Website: home-depot
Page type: customer-info-address
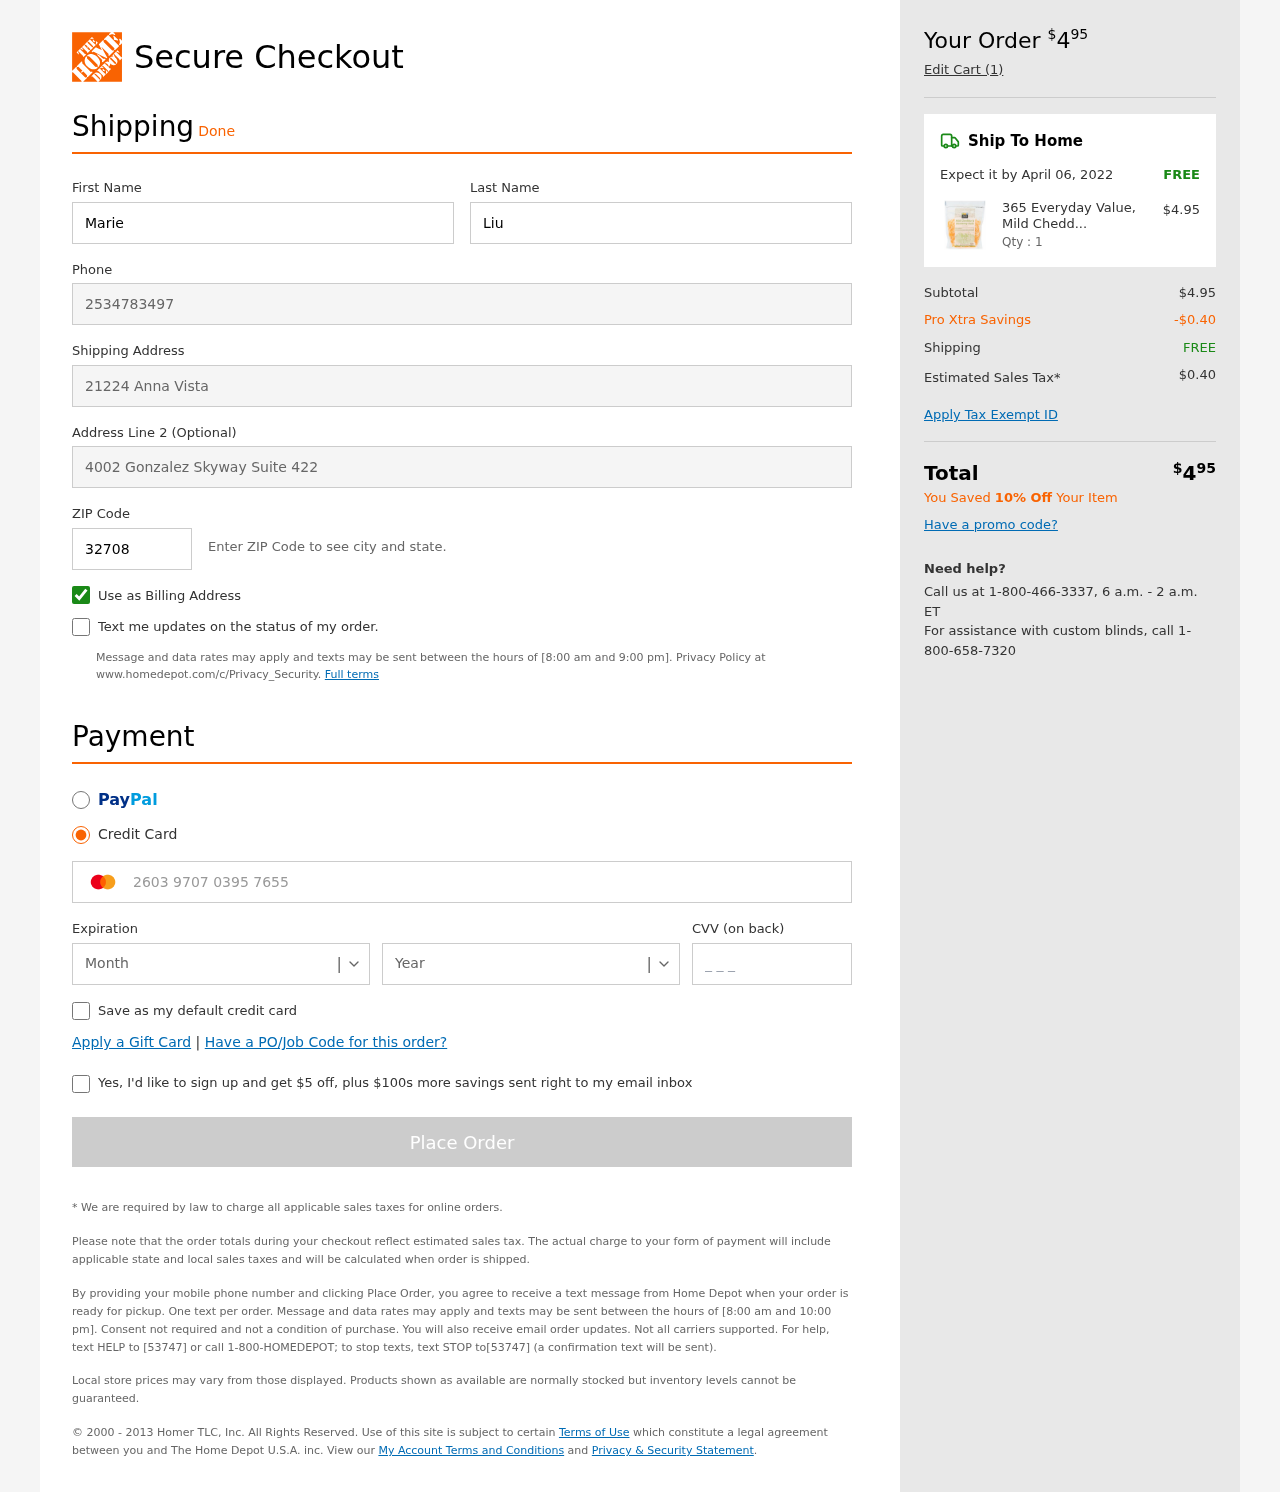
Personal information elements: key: PII_CARD_CVV
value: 657
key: PII_CARD_EXPIRY_MONTH
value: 11
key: PII_CARD_EXPIRY_YEAR
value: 29
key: PII_CARD_NUMBER
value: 2603 9707 0395 7655
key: PII_FIRSTNAME
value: Marie
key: PII_LASTNAME
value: Liu
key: PII_PHONE
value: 2534783497
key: PII_POSTCODE
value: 32708
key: PII_STREET
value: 21224 Anna Vista
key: PII_STREET2
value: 4002 Gonzalez Skyway Suite 422
Product elements: key: PRODUCT1_NAME
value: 365 Everyday Value, Mild Cheddar & Monterey Jack Cheese, Shredded, 12 oz
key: PRODUCT1_PRICE
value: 4.95
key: PRODUCT1_QUANTITY
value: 1
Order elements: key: ORDER_TOTAL
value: $495
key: ORDER_NUM_ITEMS
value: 1
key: ORDER_DELIVERY_DATE
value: April 06, 2022
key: ORDER_SHIPPING_COST
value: FREE
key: ORDER_SUBTOTAL
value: $4.95
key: ORDER_DISCOUNT
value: -$0.40
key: ORDER_SHIPPING_COST2
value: FREE
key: ORDER_TAX
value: $0.40
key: ORDER_TOTAL2
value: $495
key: ORDER_SAVINGS_MESSAGE
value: You Saved 10% Off Your Item